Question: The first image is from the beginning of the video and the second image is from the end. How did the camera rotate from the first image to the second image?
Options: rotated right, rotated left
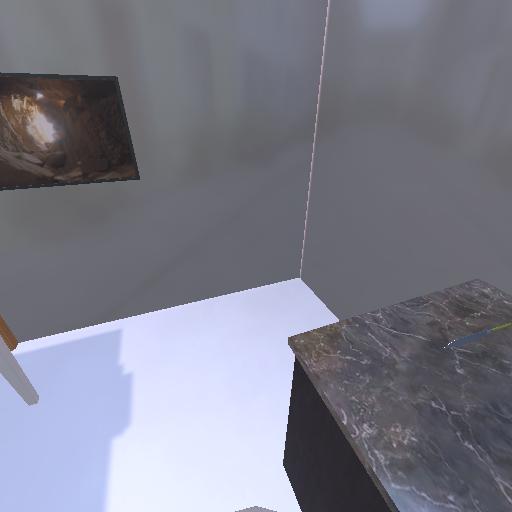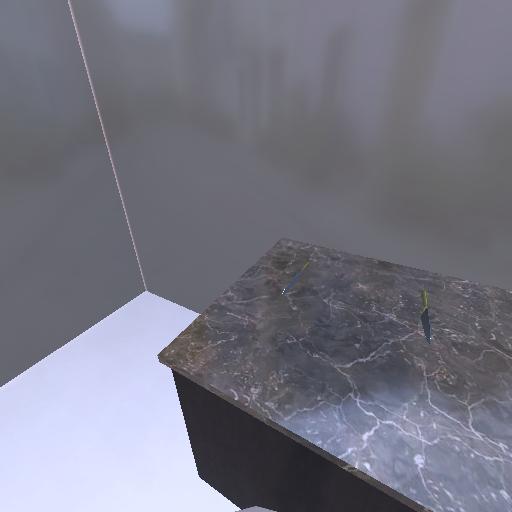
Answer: rotated right